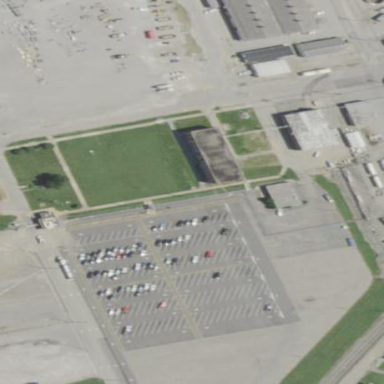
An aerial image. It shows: Parking area with surface.